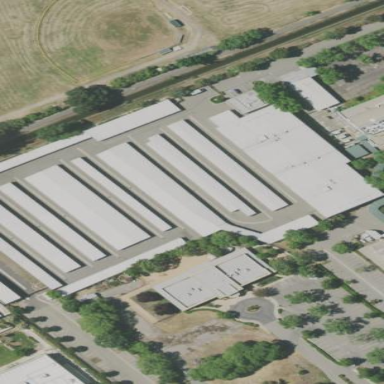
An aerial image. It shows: Warehouse building offering storage rental services.